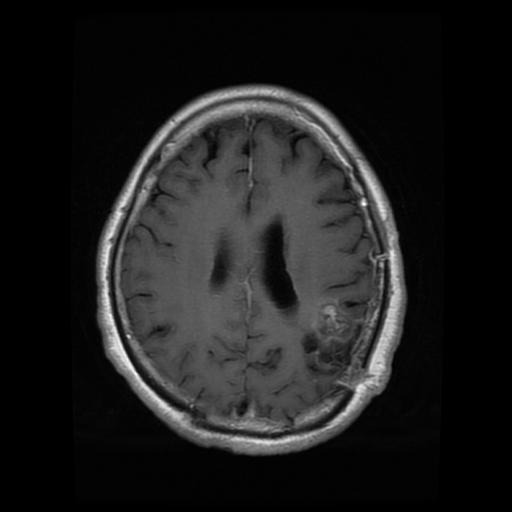
Label: glioma